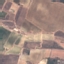
Land use / land cover class: PermanentCrop